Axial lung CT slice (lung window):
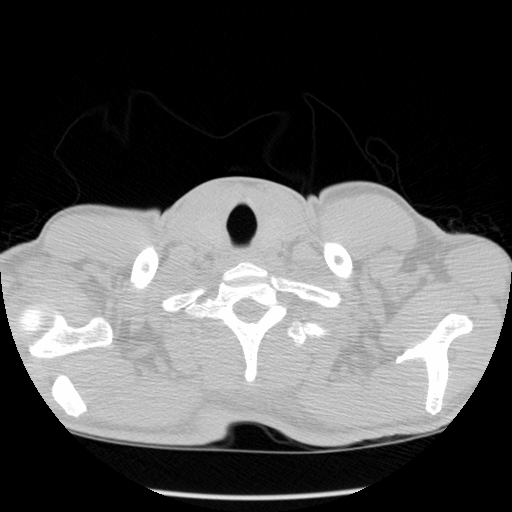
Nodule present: no